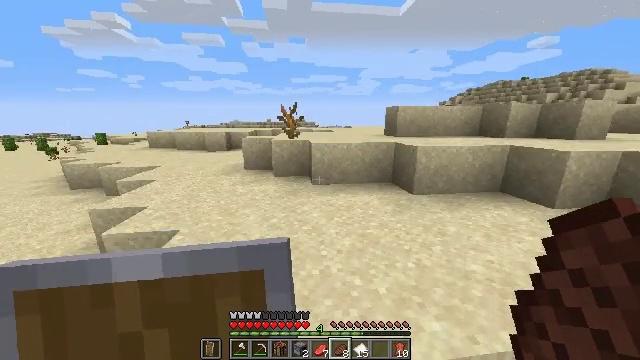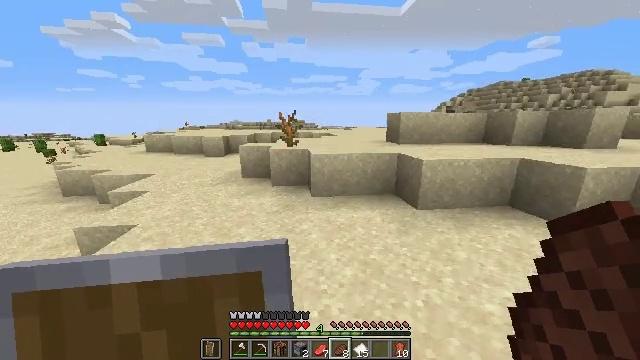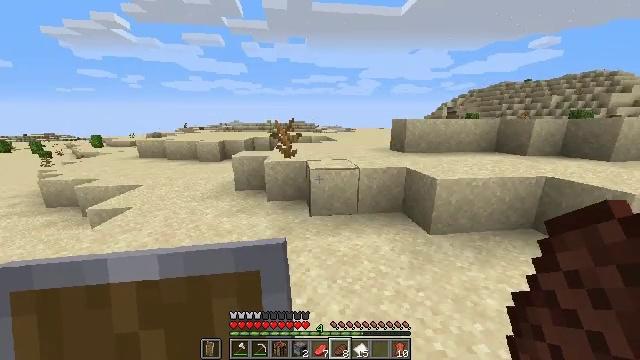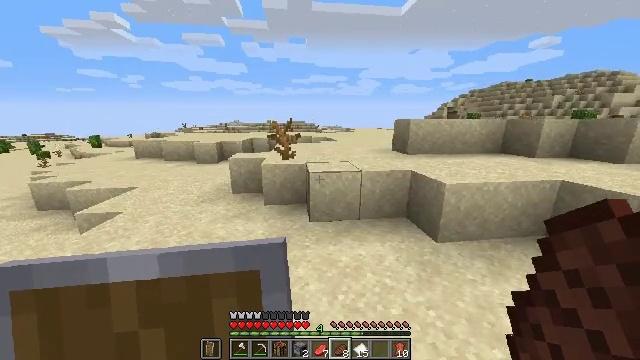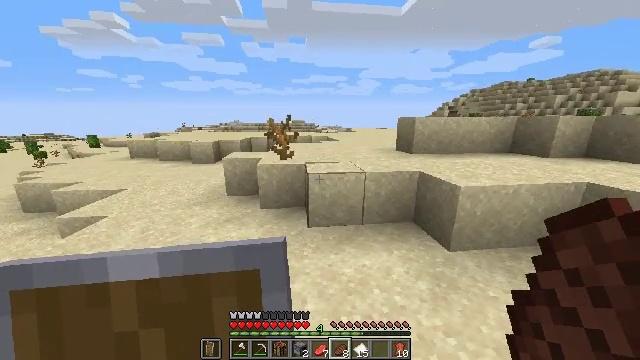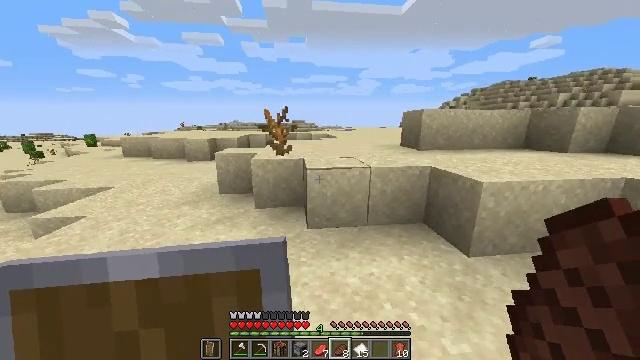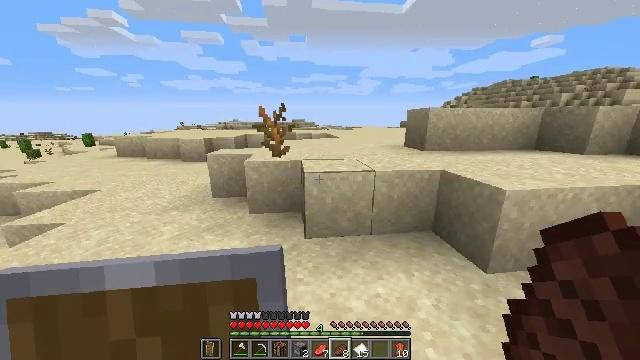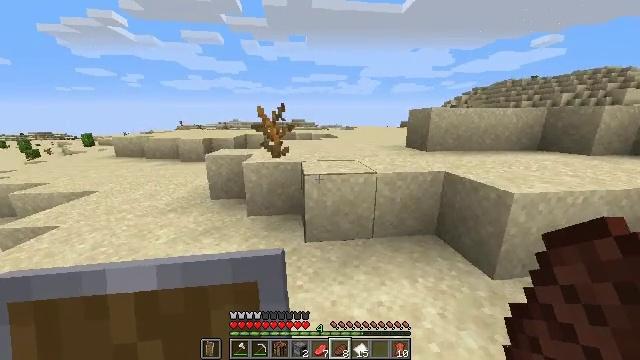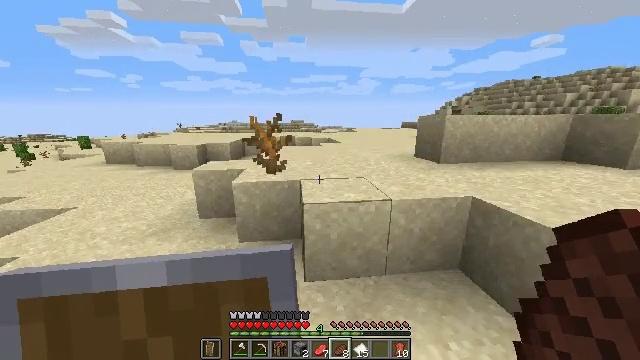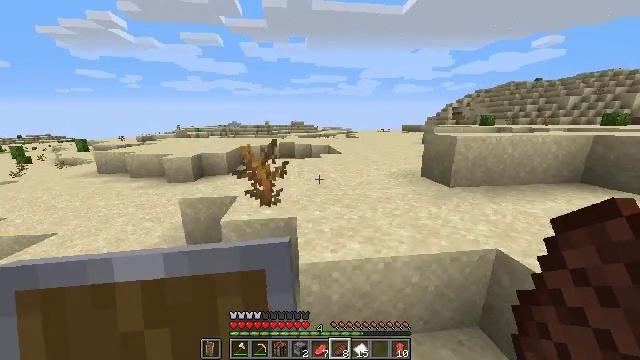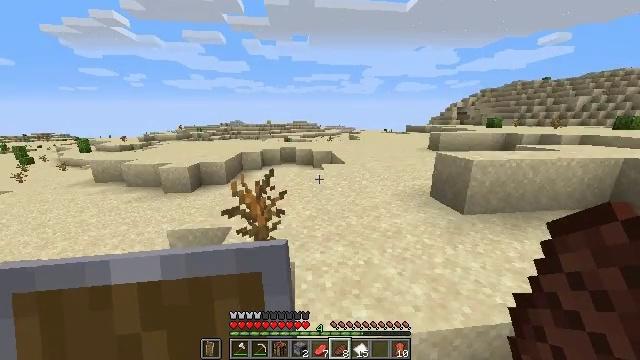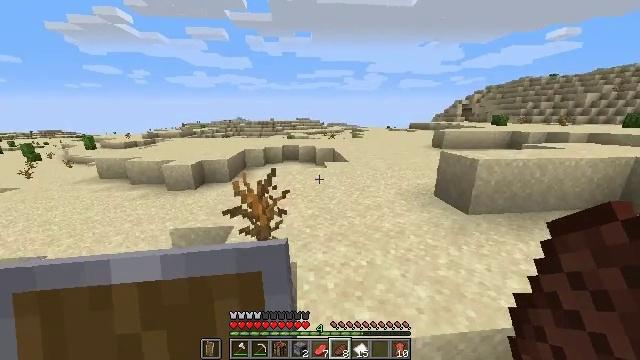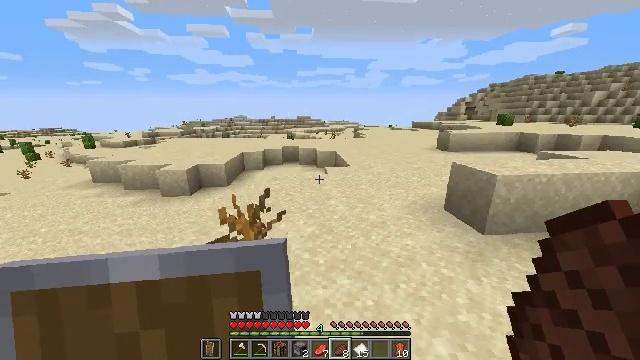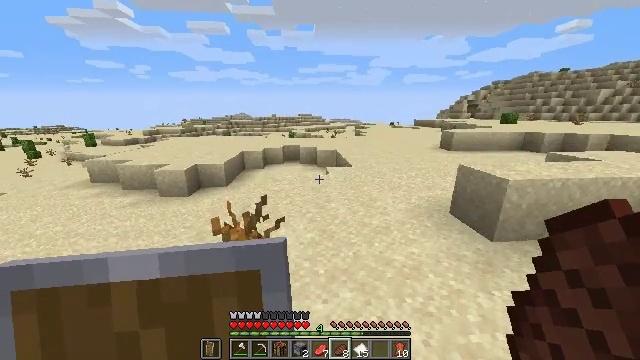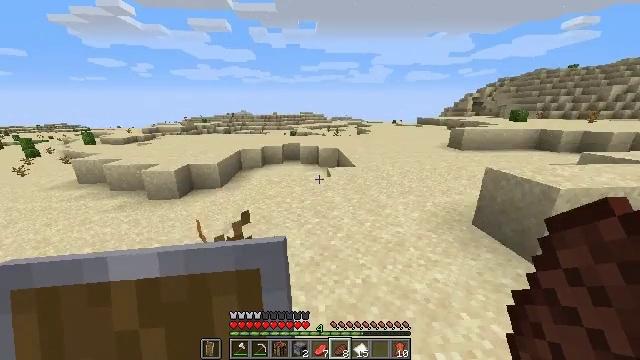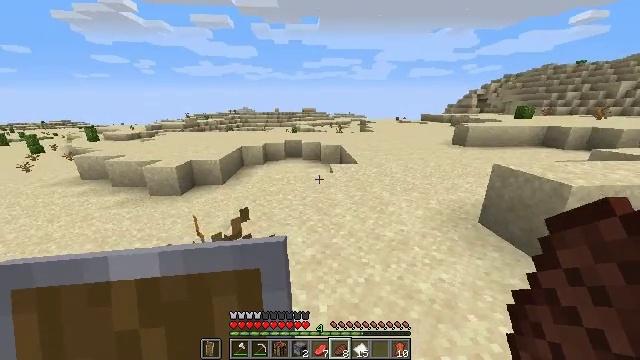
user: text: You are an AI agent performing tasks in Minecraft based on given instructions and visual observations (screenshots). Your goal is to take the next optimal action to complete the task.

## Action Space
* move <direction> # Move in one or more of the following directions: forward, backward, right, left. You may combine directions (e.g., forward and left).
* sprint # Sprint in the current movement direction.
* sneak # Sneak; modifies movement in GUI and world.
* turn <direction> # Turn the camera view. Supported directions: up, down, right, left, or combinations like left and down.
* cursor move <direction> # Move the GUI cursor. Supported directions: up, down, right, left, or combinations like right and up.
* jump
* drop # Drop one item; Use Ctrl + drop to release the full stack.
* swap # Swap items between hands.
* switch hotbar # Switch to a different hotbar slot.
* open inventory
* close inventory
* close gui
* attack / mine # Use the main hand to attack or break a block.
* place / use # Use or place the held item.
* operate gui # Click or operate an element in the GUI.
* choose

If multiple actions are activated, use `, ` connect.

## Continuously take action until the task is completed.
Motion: motion action
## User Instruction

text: Harvest the dead bush.
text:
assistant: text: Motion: move forward, sprint, jump
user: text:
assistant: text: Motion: move forward, sprint, jump
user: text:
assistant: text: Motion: move forward, sprint, jump
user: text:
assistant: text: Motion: move forward, sprint, jump
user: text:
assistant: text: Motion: move forward, sprint, jump
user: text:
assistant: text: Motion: move forward, sprint, jump
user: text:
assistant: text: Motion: move forward, sprint, jump
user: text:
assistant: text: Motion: move forward, sprint, jump
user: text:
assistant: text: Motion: move forward, sprint, jump
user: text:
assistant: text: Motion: move forward, sprint, jump
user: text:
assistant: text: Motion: move forward, sprint, jump
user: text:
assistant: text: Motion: move forward, sprint, jump
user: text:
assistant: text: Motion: move forward, sprint, jump
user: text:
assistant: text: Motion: move forward, sprint, jump
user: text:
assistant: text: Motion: move forward, sprint, jump
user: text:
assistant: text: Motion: move forward, sprint, turn left and down, jump
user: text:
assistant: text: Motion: move forward, sprint, turn left and down, jump
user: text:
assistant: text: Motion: move forward, sprint, turn left and down, jump
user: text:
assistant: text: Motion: move forward and move right, sprint, turn left and down, jump
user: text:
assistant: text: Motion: move forward and move right, sprint, turn left and down, jump
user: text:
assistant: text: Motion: move forward and move right, sprint, turn left, jump
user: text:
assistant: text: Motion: move forward and move right, sprint, jump
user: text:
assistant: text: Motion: move forward and move right, sprint, jump
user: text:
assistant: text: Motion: move forward and move right, sprint, jump
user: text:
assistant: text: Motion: move forward and move right, sprint, turn left, jump
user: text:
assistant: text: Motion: move forward and move right, sprint, turn left, jump
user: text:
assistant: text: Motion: move forward and move right, sprint, turn left and up, jump
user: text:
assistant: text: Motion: move forward and move right, sprint, turn left and up, jump
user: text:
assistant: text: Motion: move forward and move right, sprint, turn left, jump
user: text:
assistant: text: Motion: move forward and move right, sprint, jump